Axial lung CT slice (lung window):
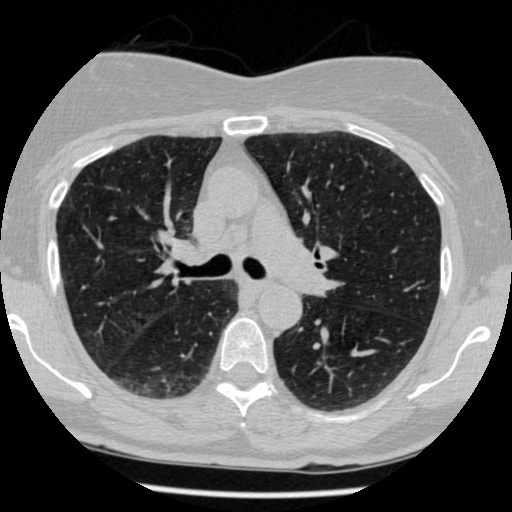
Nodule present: no